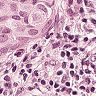
Metastatic tissue present: yes